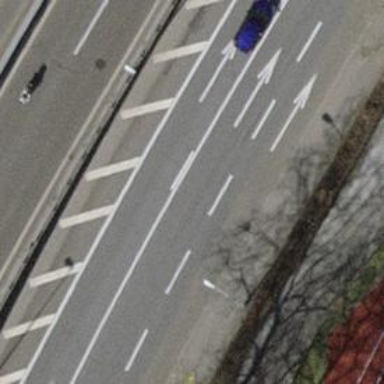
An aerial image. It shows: Motorway junction.